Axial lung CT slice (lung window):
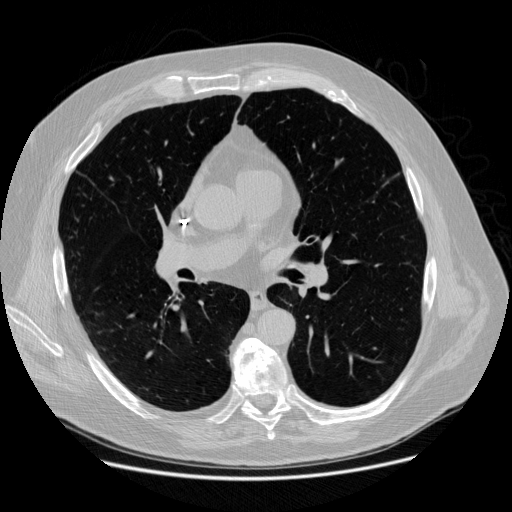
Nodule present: no